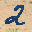
Label: 2